Question: Count the number of objects in the diagram.
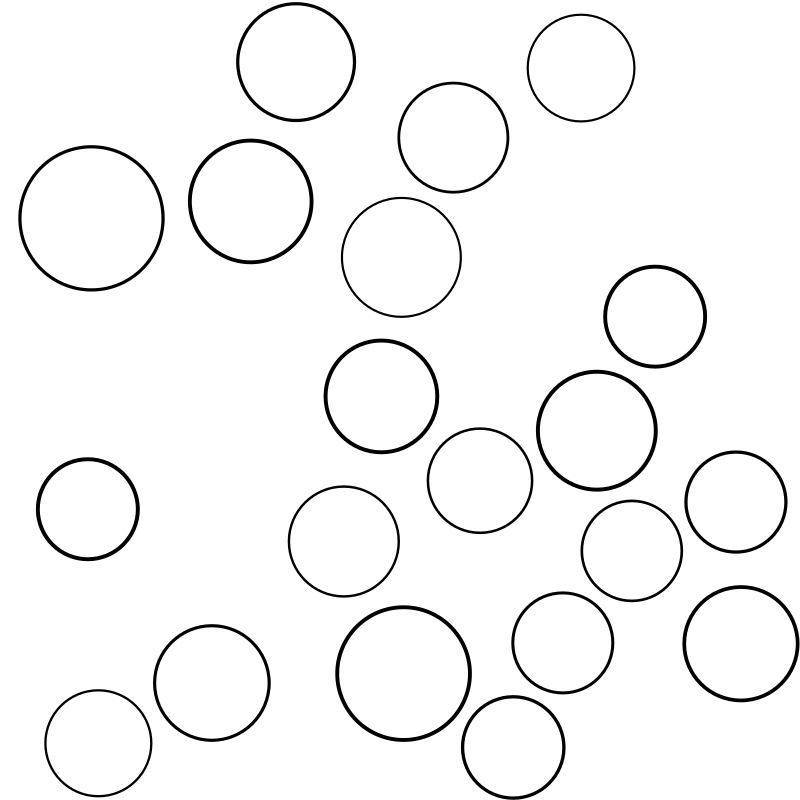
Answer: 20